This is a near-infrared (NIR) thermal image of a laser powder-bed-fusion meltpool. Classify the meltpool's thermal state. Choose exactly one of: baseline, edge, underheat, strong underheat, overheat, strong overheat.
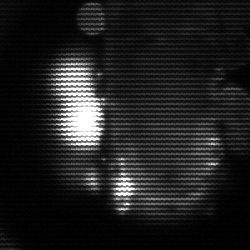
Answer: strong underheat